高三 · 组合几何学
21. 如图, 已知 $\square \mathrm{ABCD}$, 延长 $\mathrm{AB}$ 到 $\mathrm{E}$, 使 $\mathrm{BE}=\frac{1}{2} \mathrm{AB}$, 连接 $\mathrm{ED}$, 分别交 $\mathrm{BC}, \mathrm{AC}$ 于点 $\mathrm{F}, \mathrm{G}$, 求 $\mathrm{EF}$ :

FG : GD 的值.

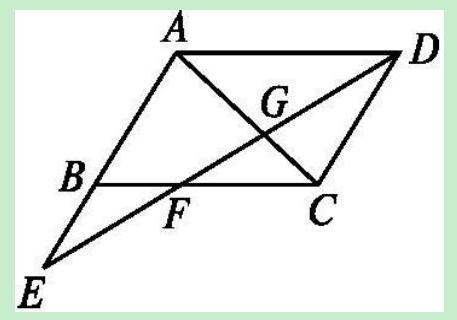
答案: 解: $\because$ 四边形 $\mathrm{ABCD}$ 是平行四边形, $\therefore \mathrm{AD} / / \mathrm{BC}$.

又 $\because \mathrm{BE}=\frac{1}{2} \mathrm{AB}, \therefore \frac{\mathrm{EF}}{\mathrm{ED}}=\frac{\mathrm{BF}}{\mathrm{AD}}=\frac{\mathrm{BE}}{\mathrm{AE}}=\frac{1}{3}$

设 $E F=k$,则 $E D=3 k, F D=2 k$.

$\because \mathrm{BC} / / \mathrm{AD}, \therefore \frac{\mathrm{FG}}{\mathrm{GD}}=\frac{\mathrm{FC}}{\mathrm{AD}}=\frac{2}{3}$.

$\therefore \frac{\mathrm{FG}}{\mathrm{FD}}=\frac{2}{5}$.

$\therefore \mathrm{FG}=\frac{4}{5} \mathrm{k}, \mathrm{GD}=\frac{4}{5} \mathrm{k}$.

$\therefore \mathrm{EF}: \mathrm{FG}: \mathrm{GD}=5: 4: 6$.
解析: : 分析: 本题主要考查了平行线分线段成比例定理, 解决问题的关键是根据平行线分线段成比例定理集合所给条件分析证明即可.